Question: how can i find all path of node that are connected between : a to g
by using rules on Prolog ?
The graph

my simple code:
'''
cites(a,c).
cites(a,c).
cites(b,d).
cites(b,e).
cites(c,f).
cites(e,g).
cites(f,g).
cites(g,d).
cites(h,g).
connected(A,B):-cites(A ,B).
connected(A,B):-cites(A ,C),connected(C ,B).
'''
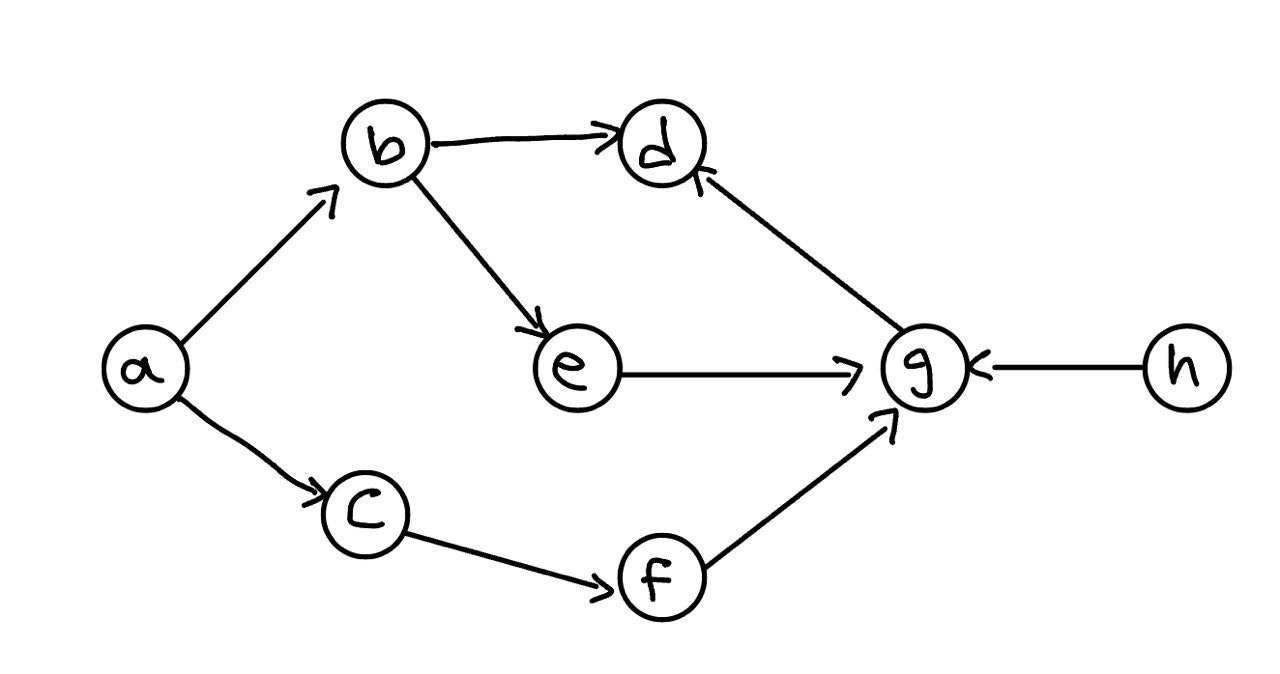
Answer: Following short and simple code is adapted from <URL>.
'''
cities(1,2).
cities(2,3).
cities(3,4).
cities(3,5).
cities(2,5).
cities(5,6).
cities(2,6).
connected(X,Y,[cities(X,Y)]) :- cities(X,Y).
connected(X,Y,[cities(X,Z)|P]) :- cities(X,Z),connected(Z,Y,P).
'''
Then one can search for paths:
'''
?- connected(1,6,P).
P = [cities(1, 2), cities(2, 6)] ;
P = [cities(1, 2), cities(2, 3), cities(3, 5), cities(5, 6)] ;
P = [cities(1, 2), cities(2, 5), cities(5, 6)] ;
'''